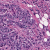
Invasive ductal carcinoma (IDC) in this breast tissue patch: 1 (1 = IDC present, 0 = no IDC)